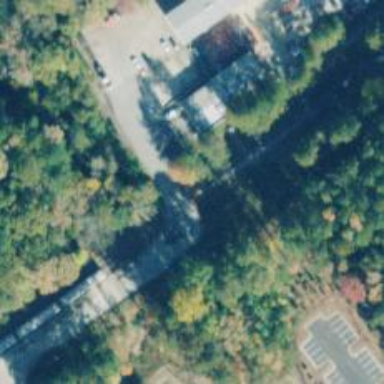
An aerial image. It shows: Railway spur junction.